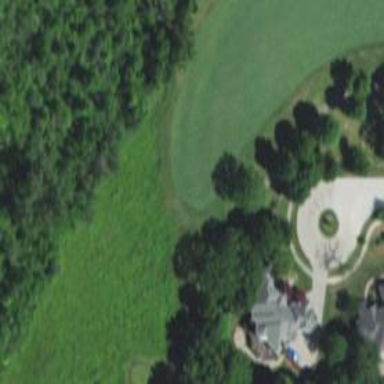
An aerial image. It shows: Rough grassy area used for golf.